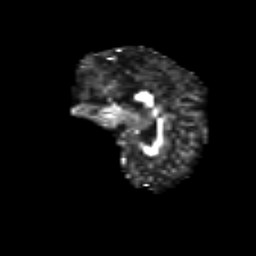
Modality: FA
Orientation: sagittal
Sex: female
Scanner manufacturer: siemens
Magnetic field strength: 3 T
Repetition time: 5 s
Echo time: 0.071 s